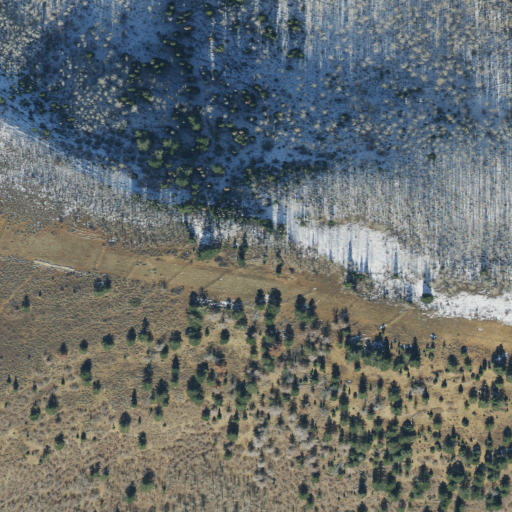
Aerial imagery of ridge(s) in Utah named Haystack Ridge containing deciduous forest, evergreen forest, and shrub